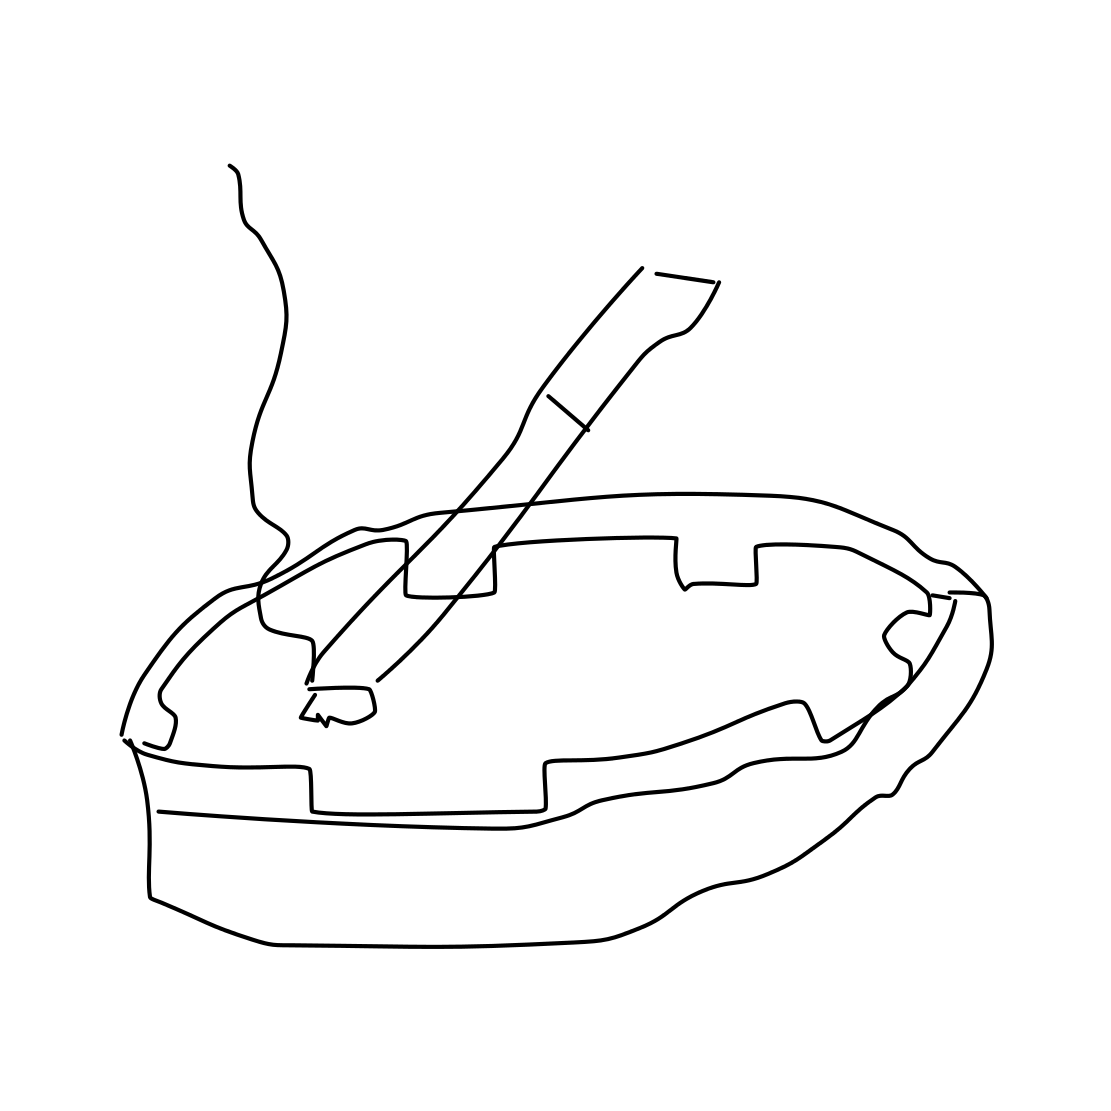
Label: ashtray